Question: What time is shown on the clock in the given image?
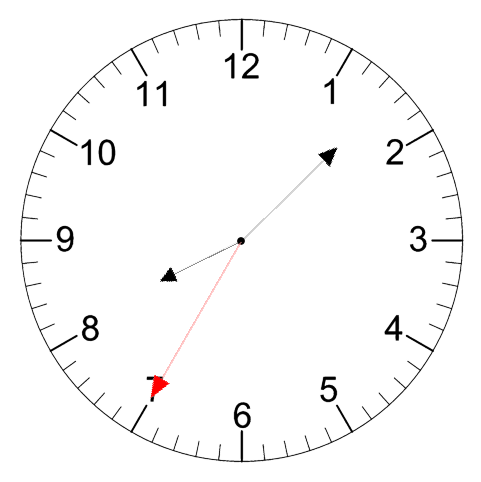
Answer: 08:07:35